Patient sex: M
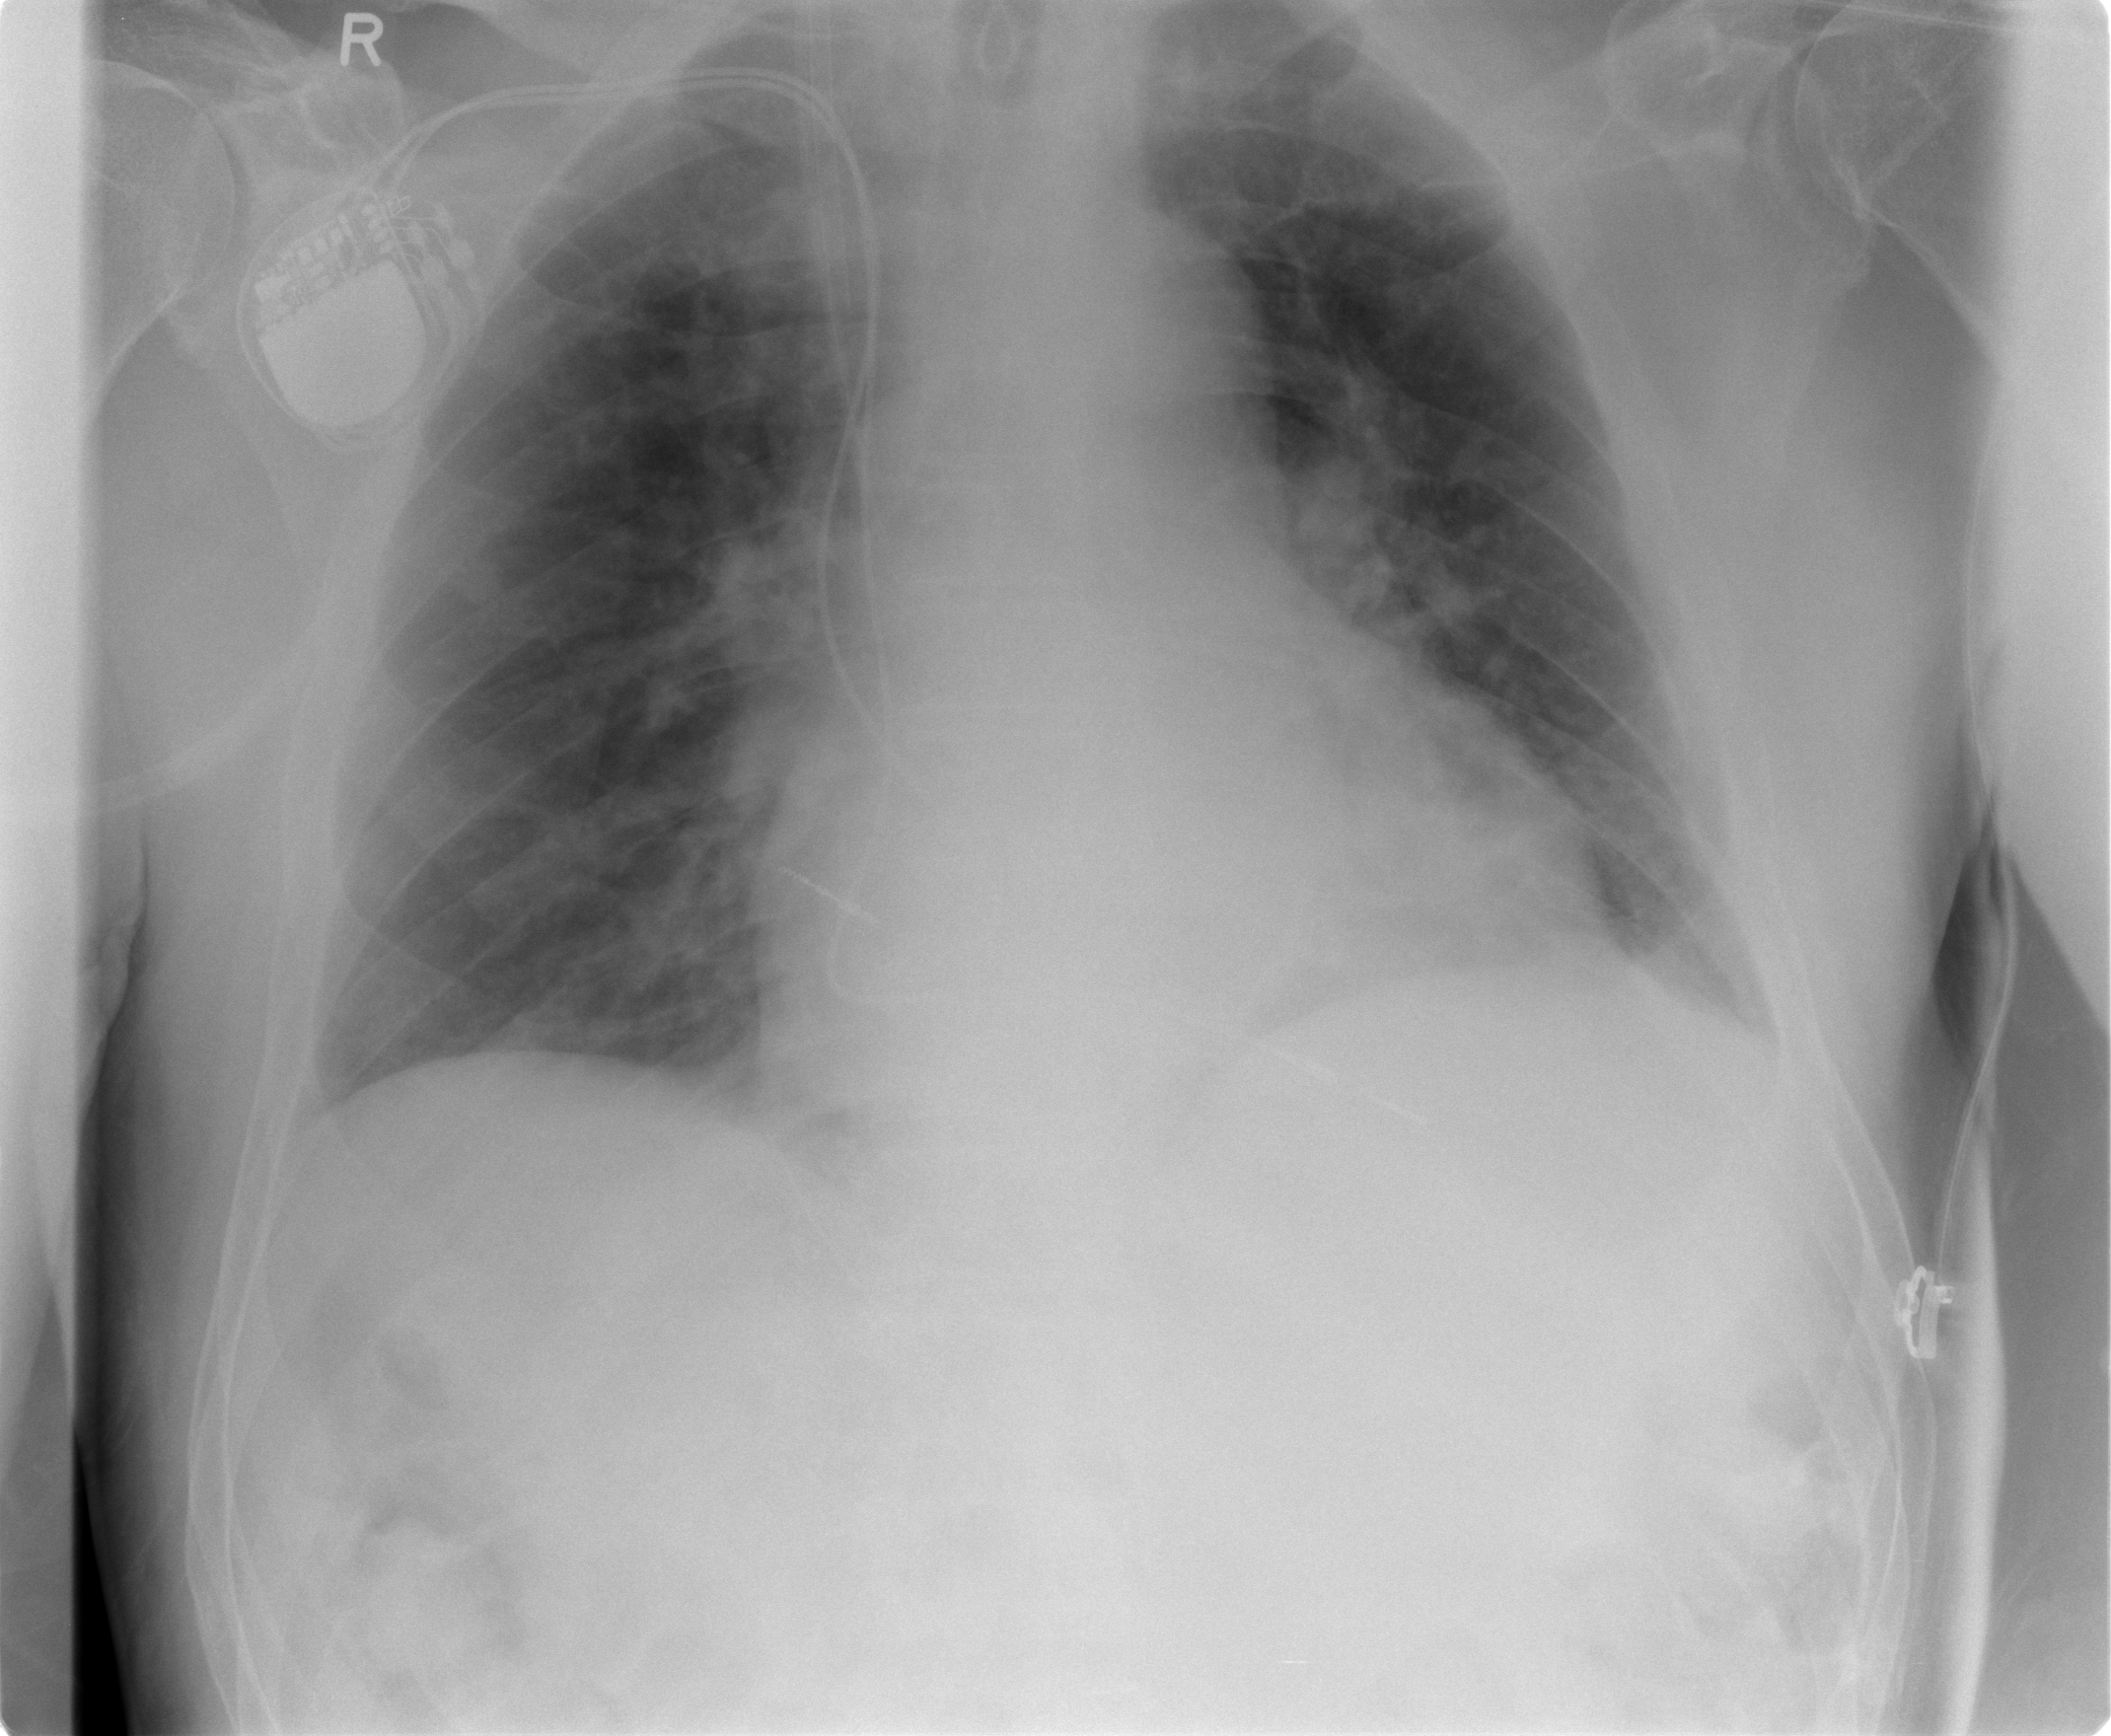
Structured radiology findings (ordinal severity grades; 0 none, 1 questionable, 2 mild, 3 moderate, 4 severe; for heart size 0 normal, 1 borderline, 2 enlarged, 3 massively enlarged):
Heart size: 1
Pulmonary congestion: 1
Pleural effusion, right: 0
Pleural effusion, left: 0
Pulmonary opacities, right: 0
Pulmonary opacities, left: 0
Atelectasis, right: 0
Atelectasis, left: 0